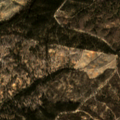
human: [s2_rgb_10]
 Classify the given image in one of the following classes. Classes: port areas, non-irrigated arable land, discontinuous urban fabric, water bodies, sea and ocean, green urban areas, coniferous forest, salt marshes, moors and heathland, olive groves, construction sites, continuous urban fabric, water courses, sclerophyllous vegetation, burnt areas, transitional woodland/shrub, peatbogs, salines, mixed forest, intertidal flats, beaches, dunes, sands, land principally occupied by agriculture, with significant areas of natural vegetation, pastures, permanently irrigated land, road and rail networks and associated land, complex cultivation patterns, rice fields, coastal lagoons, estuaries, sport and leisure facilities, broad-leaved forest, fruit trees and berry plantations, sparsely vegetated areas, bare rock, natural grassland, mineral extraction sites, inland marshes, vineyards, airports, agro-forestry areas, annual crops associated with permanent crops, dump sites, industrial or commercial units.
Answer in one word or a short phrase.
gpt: broad-leaved forest, transitional woodland/shrub